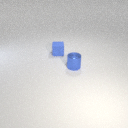
small blue rubber cube to the left of small blue metal cylinder